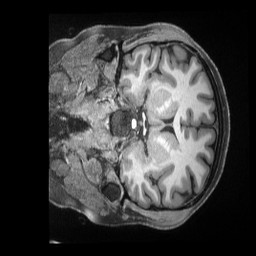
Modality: T1w
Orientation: coronal
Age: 19
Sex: female
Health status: ill
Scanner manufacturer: siemens
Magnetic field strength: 3 T
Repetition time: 2.5 s
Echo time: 0.00181 s